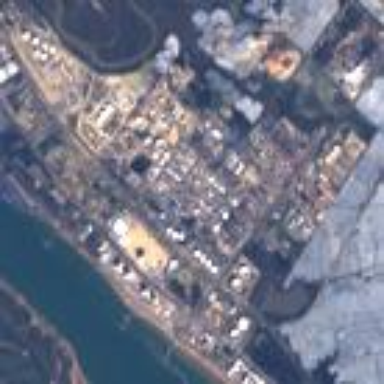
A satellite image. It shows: Industrial area with refinery.